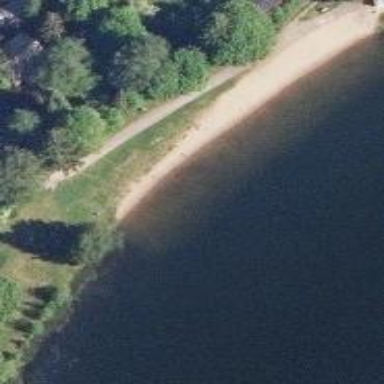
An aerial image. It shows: Scenic beach with natural beauty.